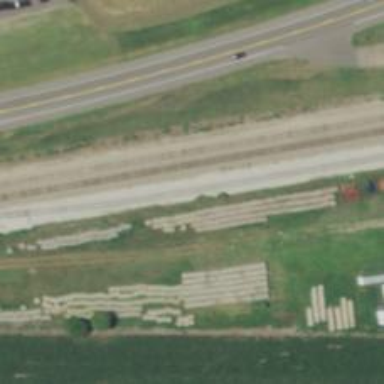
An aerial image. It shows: Railway siding for service.